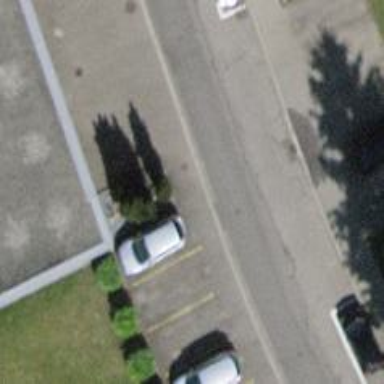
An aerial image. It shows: Residential road with asphalt surface. Both sides have sidewalks.